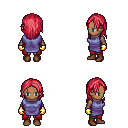
a pixel art fantasy rpg character, female body template, human, dark skin, chain tabard jacket, red pants, ruby red long hairstyle, gold gloves, brown shoes, four views (front, back, left, right), 2x2 character sprite sheet, small pixel art, hard edges, no anti-aliasing